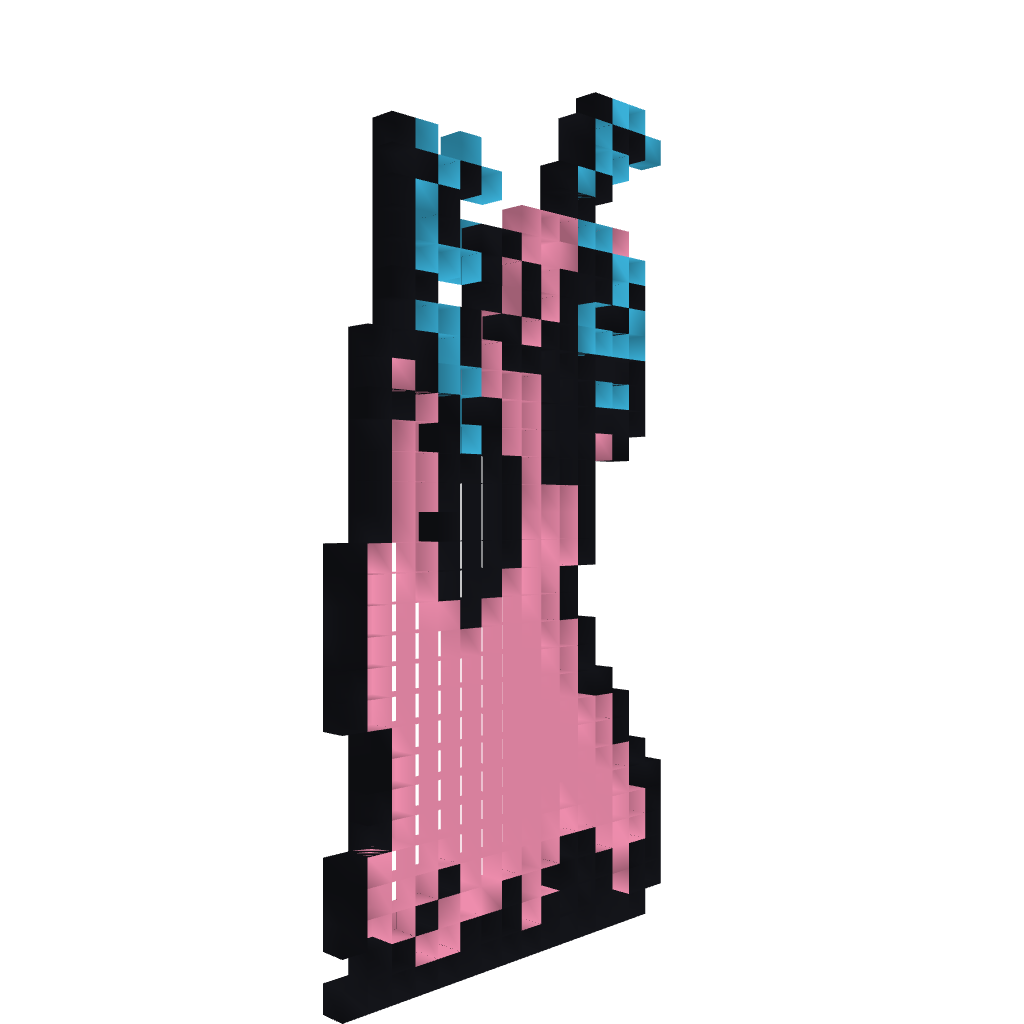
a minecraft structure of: Zombie from Castlevania